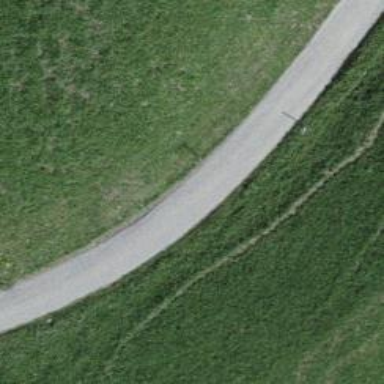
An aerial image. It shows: Unclassified road with grade 1 track type.